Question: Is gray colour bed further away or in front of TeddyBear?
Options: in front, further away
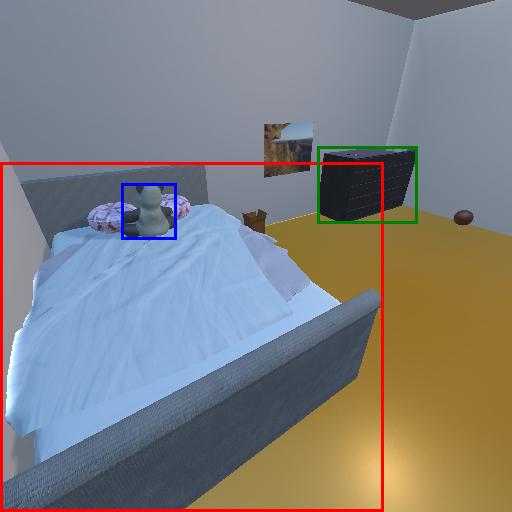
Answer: in front